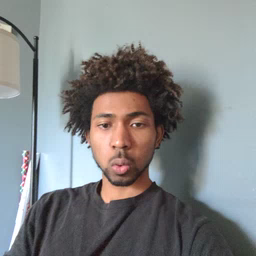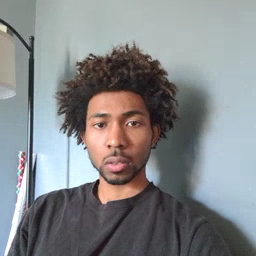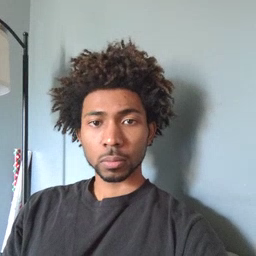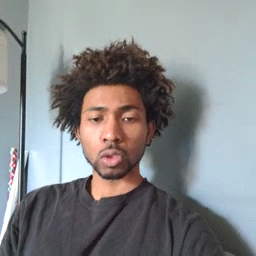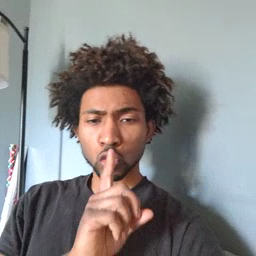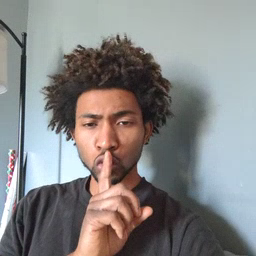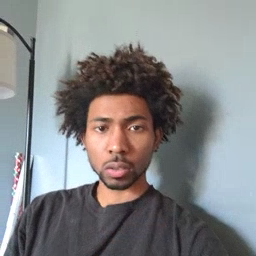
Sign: shhh